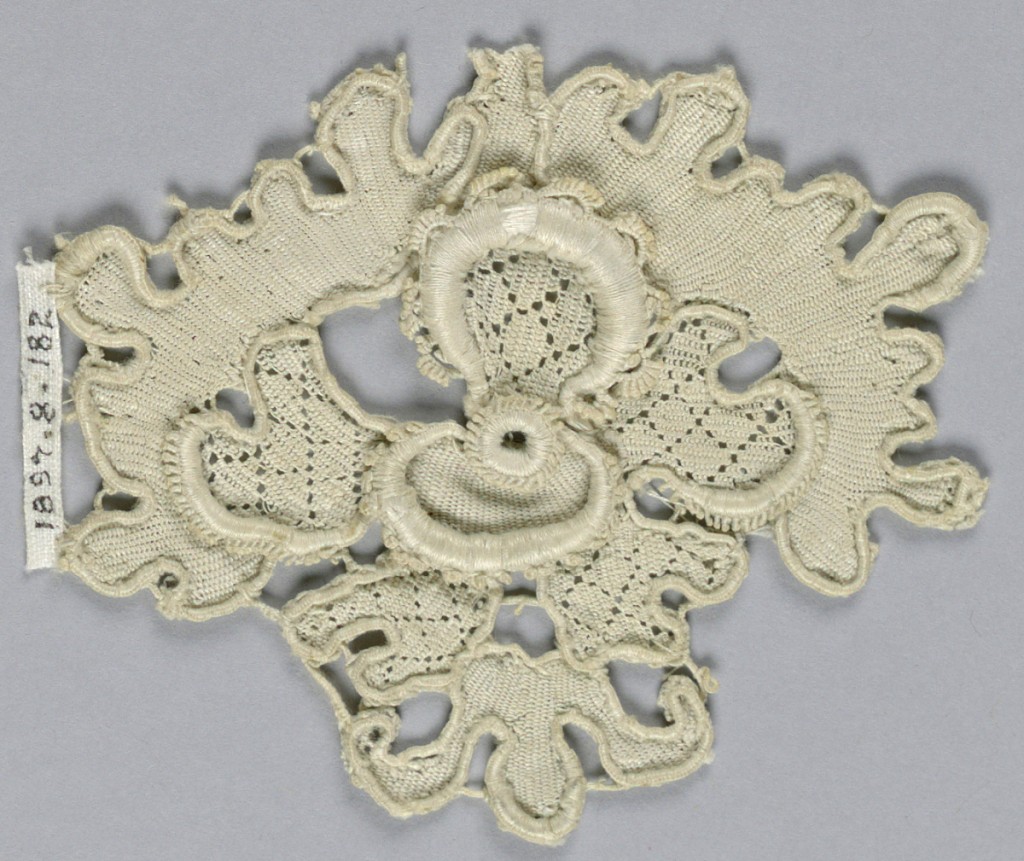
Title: Fragment
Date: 17th century
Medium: linen Technique: needle lace
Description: Fragment with a large blossom. Inner petals in a diamond diaper pattern. Outer petal deeply and irregularly scalloped.